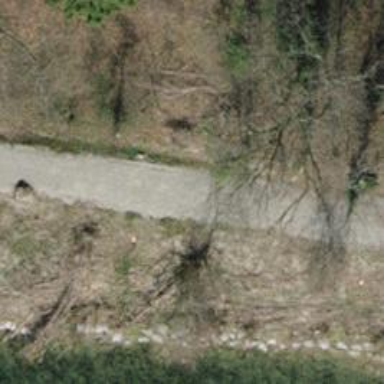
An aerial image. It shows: Path on the ground.